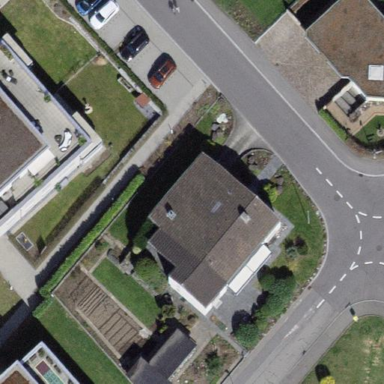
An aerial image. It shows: Detached building.